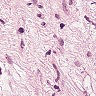
Metastatic tissue present: yes